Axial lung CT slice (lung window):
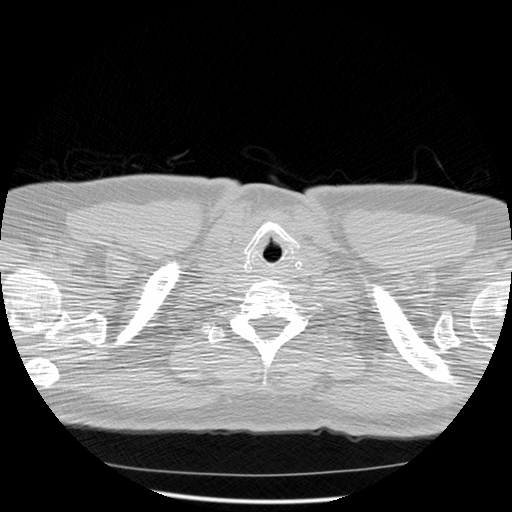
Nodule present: no